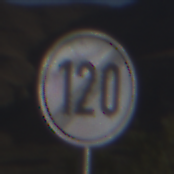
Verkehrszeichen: EndeGeschwindigkeit120
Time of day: MorningAfternoon
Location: Outdoor (Nature)
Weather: PartlyCloudy
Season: NotSpecified
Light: Natural